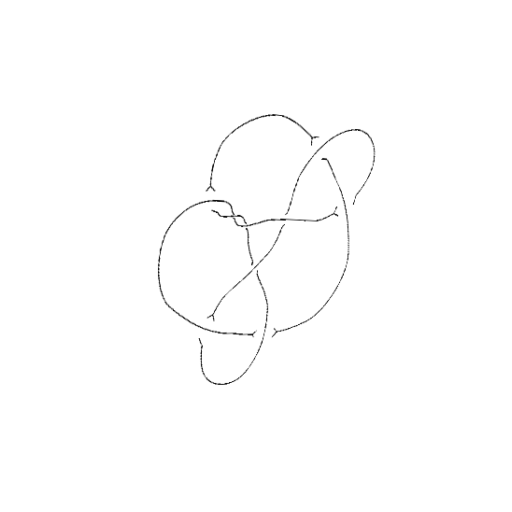
Crossing number: 9